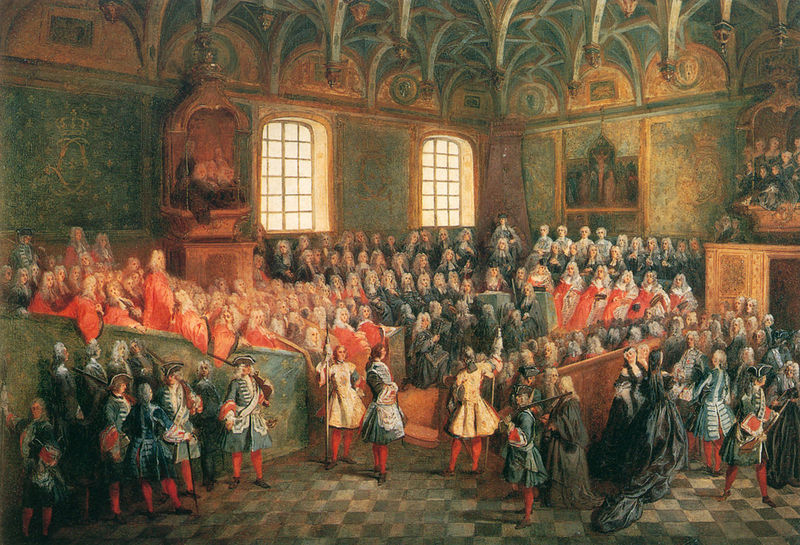
Titel: The Lit de Justice at the Majority of Louis XV
Institution: Paris, Musée du Louvre
Schlagwörter: gemälde, grün, menschen, sitzen, fenster, frankreich, grau, raum, rot, schloss, versammlung, gericht, richter, stehen, kirche, boden, gold, interieur, sitzend, stehend, decke, personen, hof, saal, treppe, könig, lanze, soldaten, thron, halle, fussboden, strümpfe, burg, militär, uniform, soldat, menschenmasse, dreispitz, menschenmenge, kanzel, krönung, speer, rote strümpfe, königshof, thronsaal, geälde, schlosss, fliessenboden, perspnen